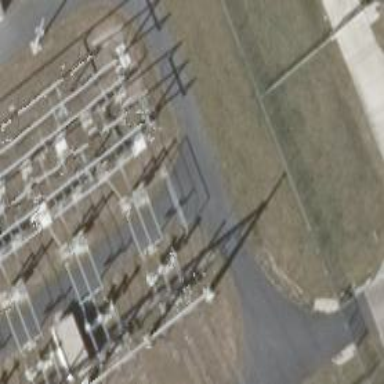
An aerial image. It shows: Power line with three cables in bay configuration.